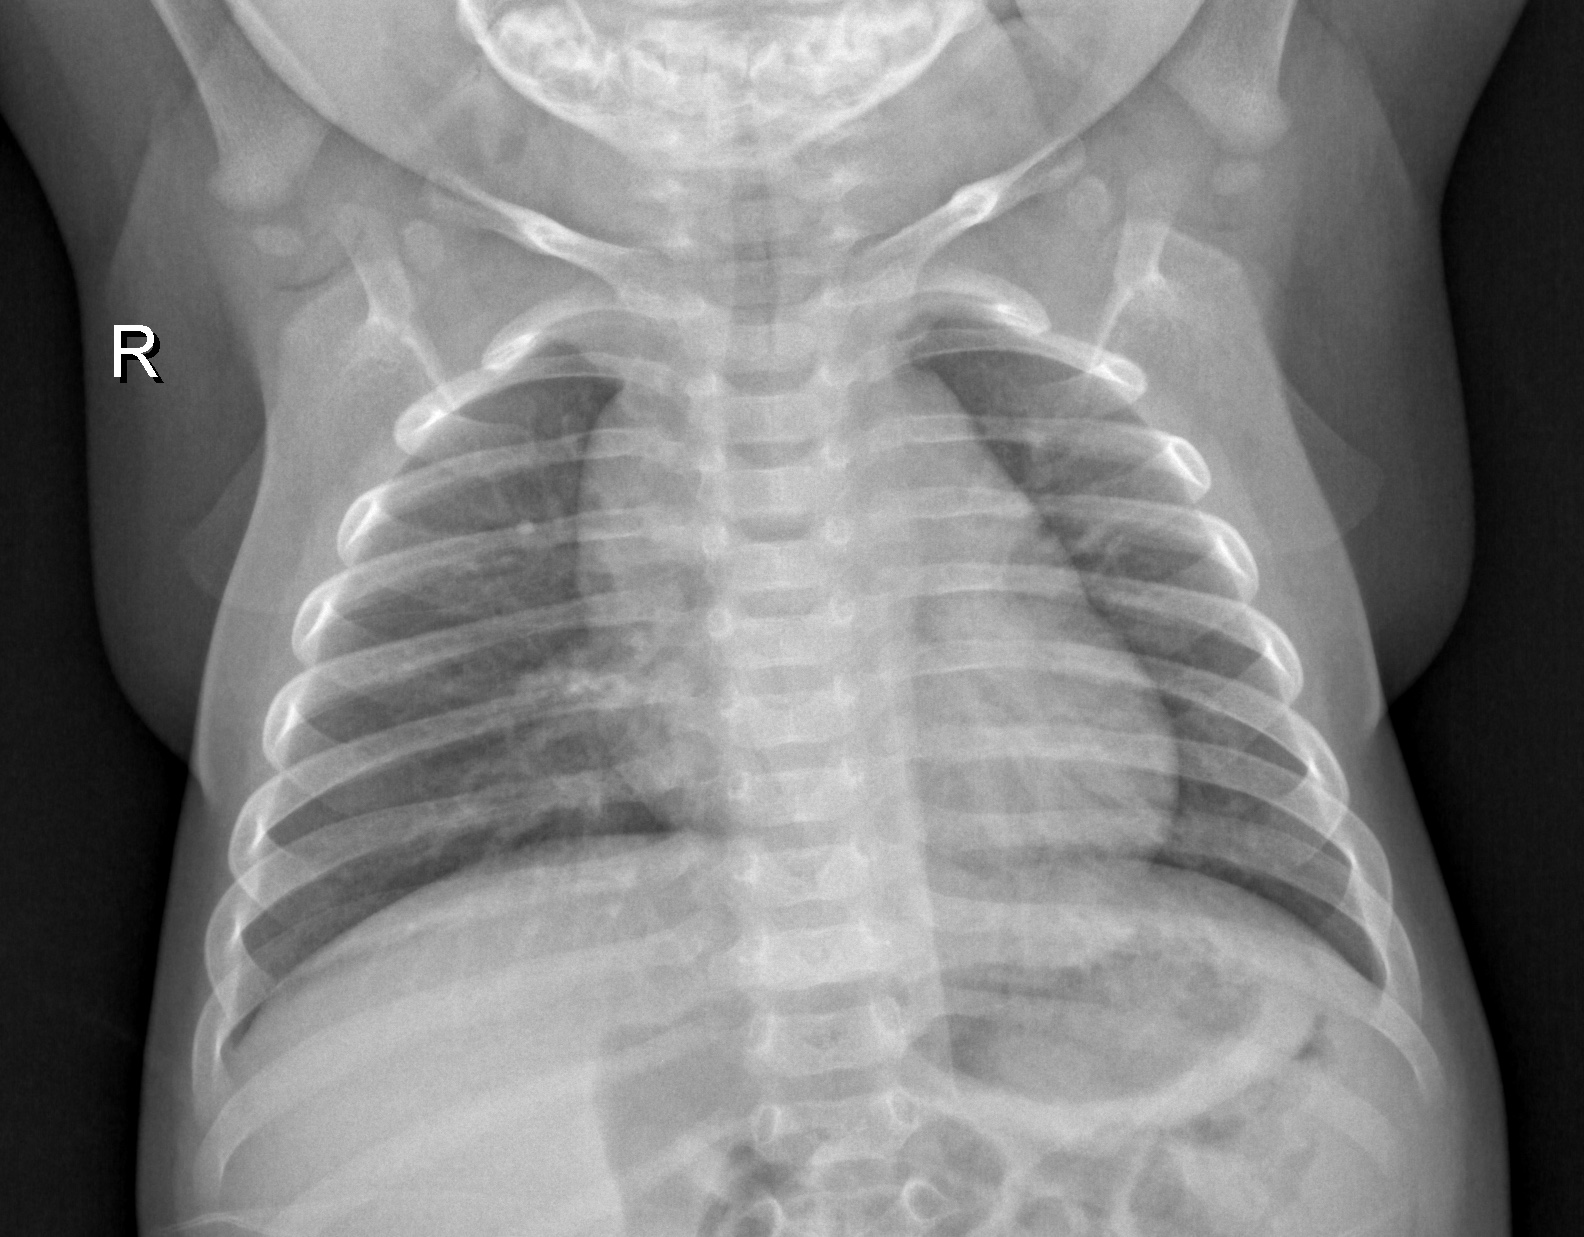
Diagnosis: NORMAL